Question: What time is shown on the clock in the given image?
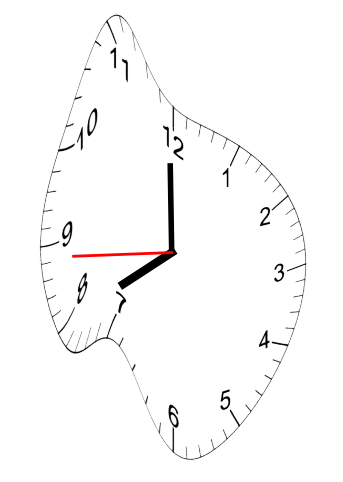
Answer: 07:59:44